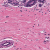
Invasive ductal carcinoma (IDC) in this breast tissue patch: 0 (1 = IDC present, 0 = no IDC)